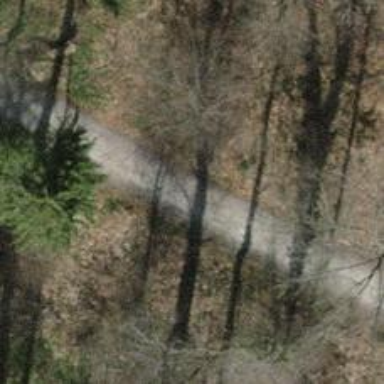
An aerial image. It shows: Gravel track with grade 2 tracktype.